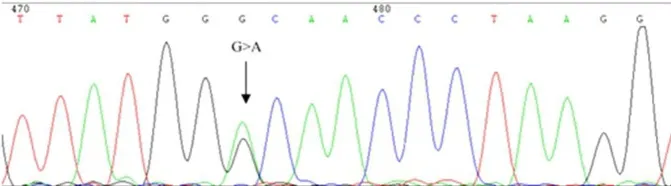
DNA sequences of patient beta-globin genes. (A) HbJ-Bangkok (GGC. GAC) substitution at the beta-globin gene was observed (indicated by an arrow).
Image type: chart (chart)